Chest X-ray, PA view. Patient: 48 years old, sex M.
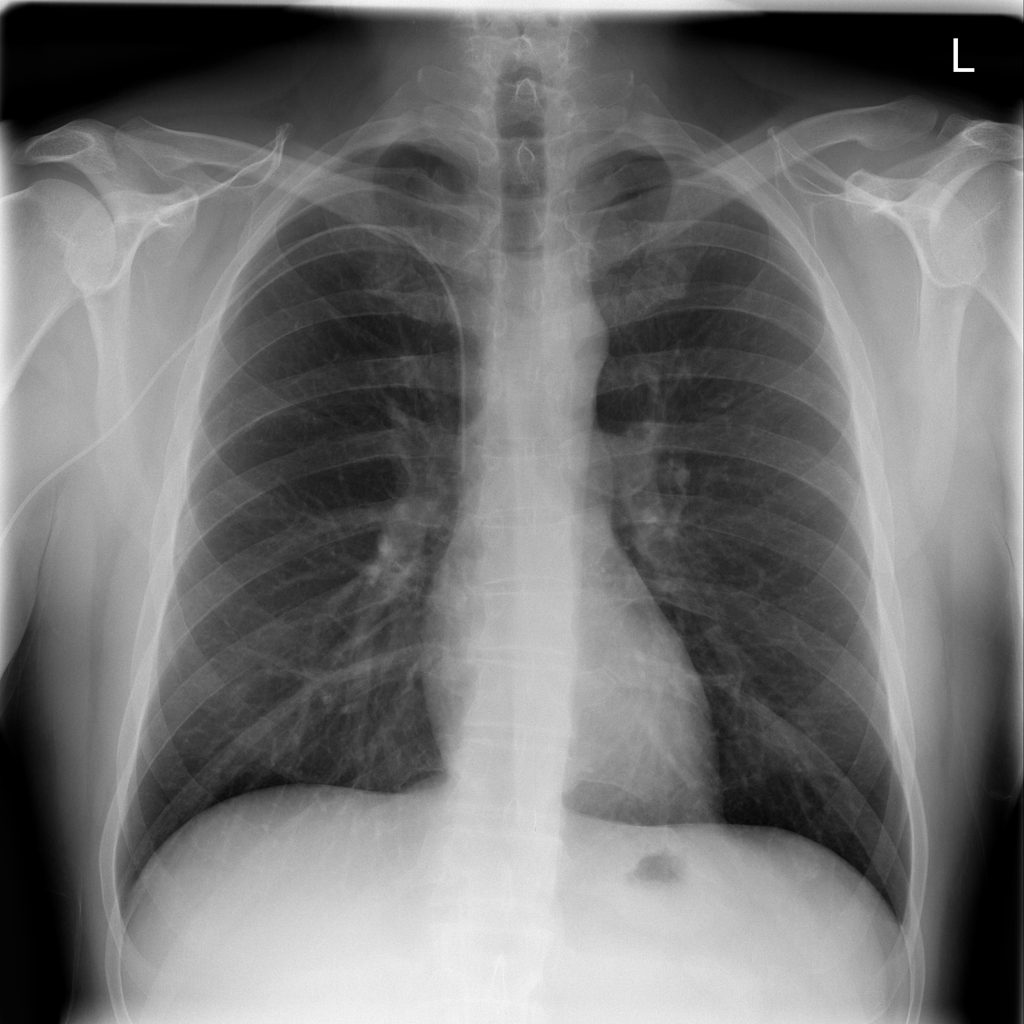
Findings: No Finding